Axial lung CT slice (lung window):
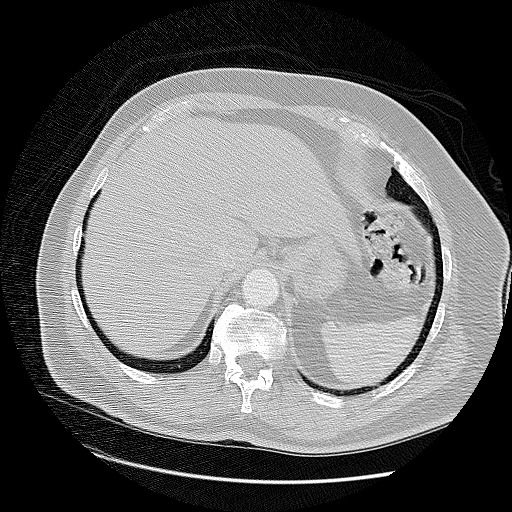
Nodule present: no